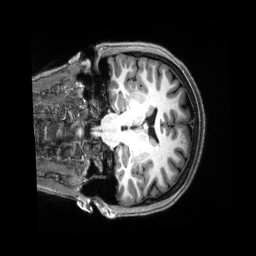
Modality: T1w
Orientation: coronal
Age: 25
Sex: female
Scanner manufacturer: siemens
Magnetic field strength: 3 T
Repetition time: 2.5 s
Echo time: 0.00222 s